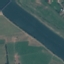
Land use / land cover: River